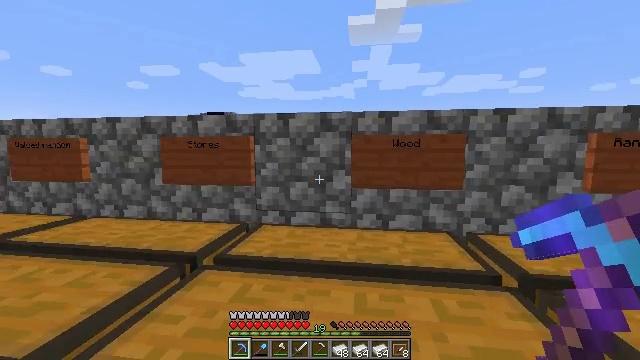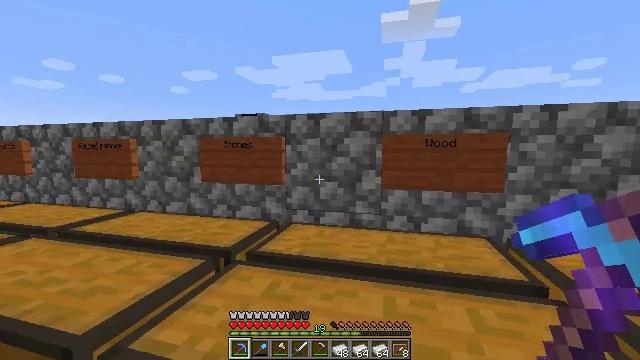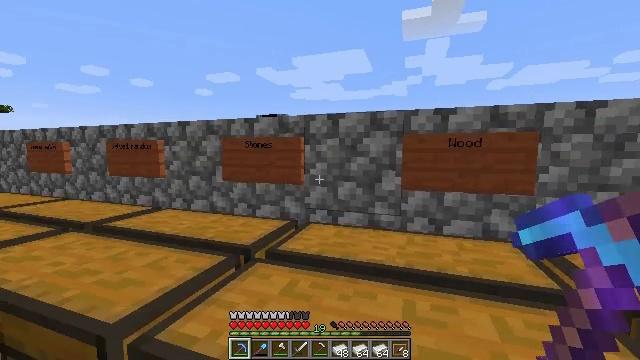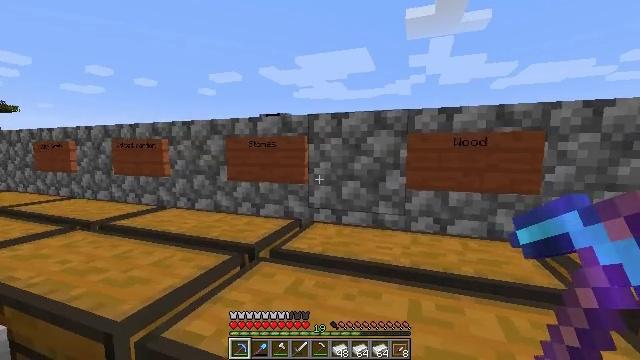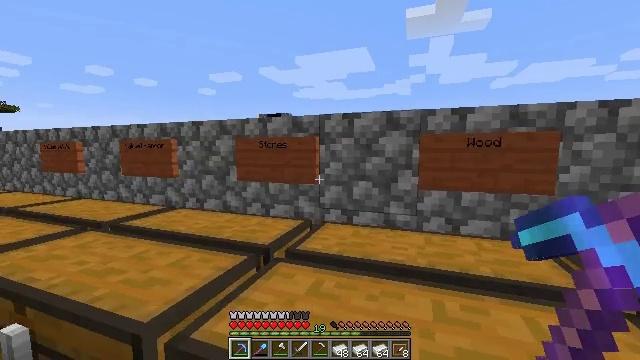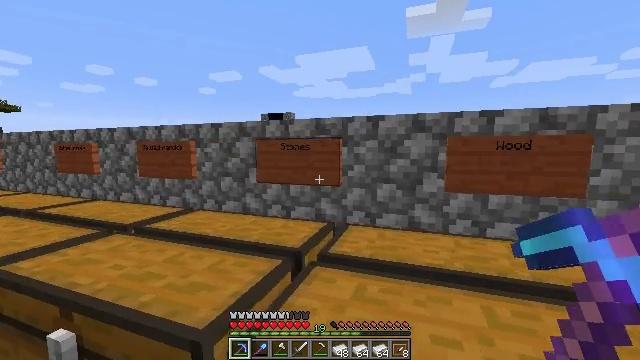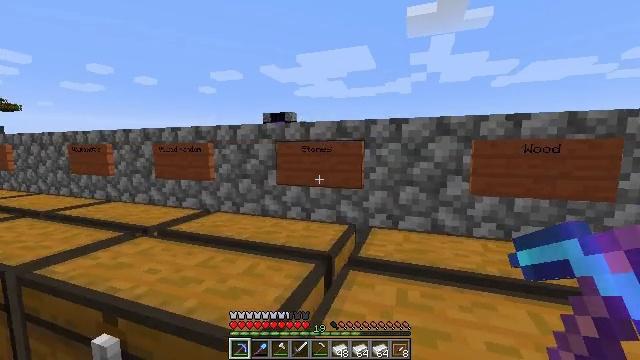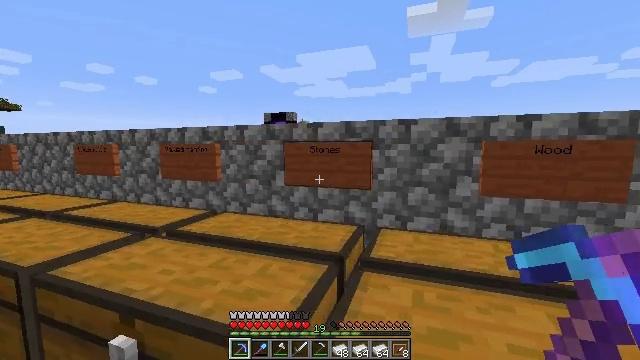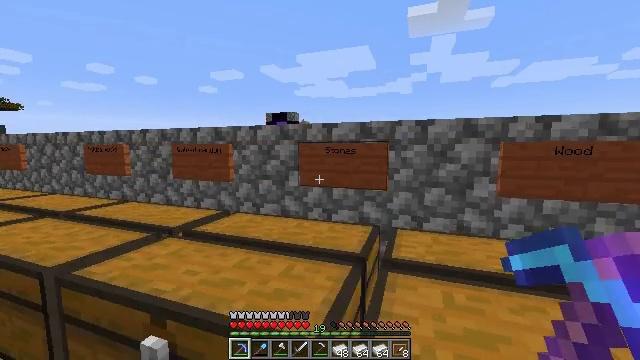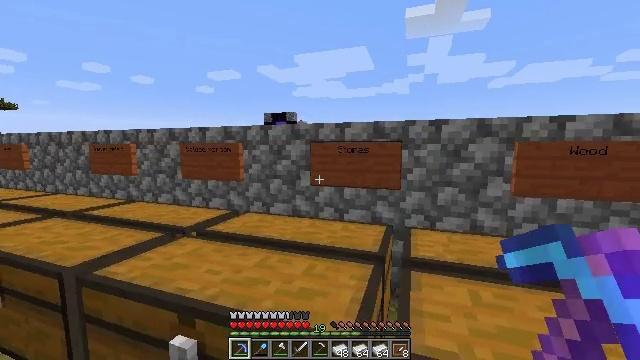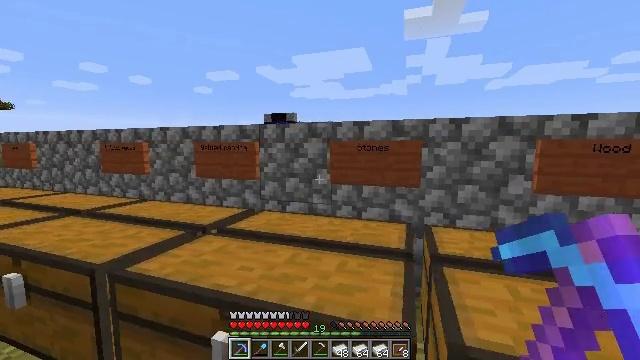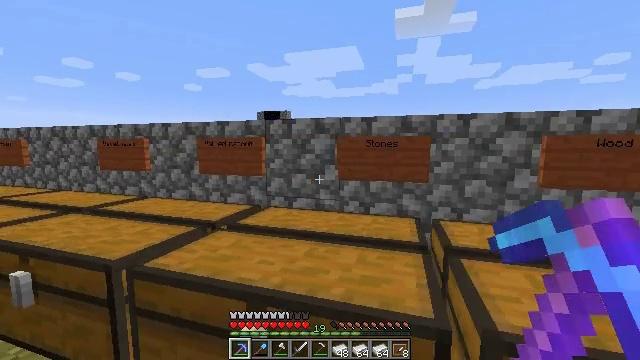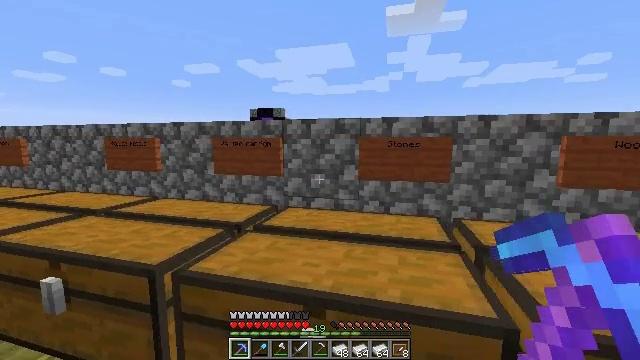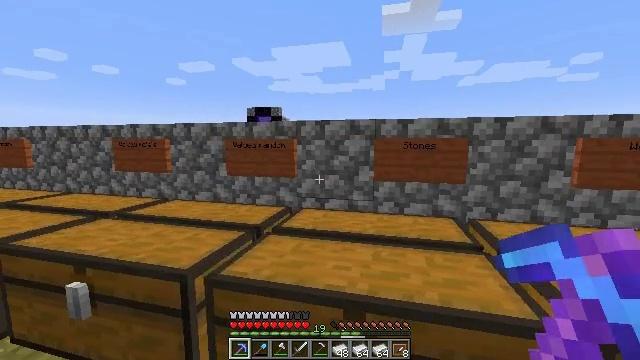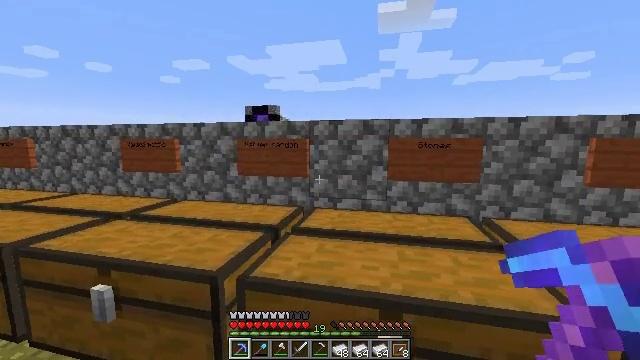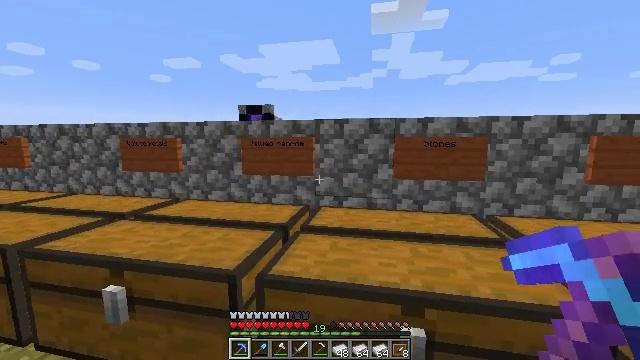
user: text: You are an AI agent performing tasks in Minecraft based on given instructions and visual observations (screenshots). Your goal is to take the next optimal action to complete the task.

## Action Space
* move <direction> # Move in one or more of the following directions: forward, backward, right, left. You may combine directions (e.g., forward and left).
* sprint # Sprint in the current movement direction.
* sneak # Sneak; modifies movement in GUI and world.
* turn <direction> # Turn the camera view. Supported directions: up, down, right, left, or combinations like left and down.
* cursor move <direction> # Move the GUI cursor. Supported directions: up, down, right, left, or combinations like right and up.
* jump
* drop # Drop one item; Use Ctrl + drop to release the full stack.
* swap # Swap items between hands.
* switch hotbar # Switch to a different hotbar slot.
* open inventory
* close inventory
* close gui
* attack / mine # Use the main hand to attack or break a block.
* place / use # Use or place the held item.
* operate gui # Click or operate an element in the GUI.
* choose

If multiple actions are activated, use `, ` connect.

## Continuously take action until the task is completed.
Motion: motion action
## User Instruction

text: Remove the acacia wall sign with a hit.
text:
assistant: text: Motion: turn left
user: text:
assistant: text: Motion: turn left
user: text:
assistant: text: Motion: move left
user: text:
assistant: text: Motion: move left
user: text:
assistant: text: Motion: move left
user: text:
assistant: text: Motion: move left
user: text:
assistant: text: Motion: move left
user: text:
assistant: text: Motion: move left
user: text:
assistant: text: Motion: move left
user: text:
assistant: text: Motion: move left
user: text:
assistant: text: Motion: move left, turn right
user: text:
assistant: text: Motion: move left, turn right
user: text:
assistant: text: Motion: move left
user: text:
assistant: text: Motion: move left
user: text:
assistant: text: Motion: turn right
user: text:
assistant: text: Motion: no_op
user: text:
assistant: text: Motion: no_op
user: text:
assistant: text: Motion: no_op
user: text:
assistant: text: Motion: no_op
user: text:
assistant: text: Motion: no_op
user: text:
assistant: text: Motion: no_op
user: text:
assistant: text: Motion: no_op
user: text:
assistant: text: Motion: no_op
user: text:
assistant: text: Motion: no_op
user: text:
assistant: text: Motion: move forward
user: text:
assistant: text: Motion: move forward
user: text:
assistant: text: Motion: move forward
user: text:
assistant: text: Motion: move forward
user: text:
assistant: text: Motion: move forward
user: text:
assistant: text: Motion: no_op